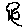
Label: tree